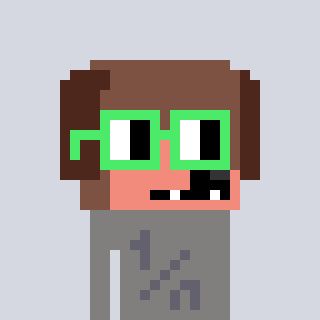
a pixel art character with square light green glasses, a dog-shaped head and a bluegrey-colored body on a cool background